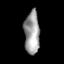
Tissue: lung
Cell type: Epithelial cells
Senescence score: 0.1202
Nuclear area (px): 647
Mean DAPI intensity: 155.957